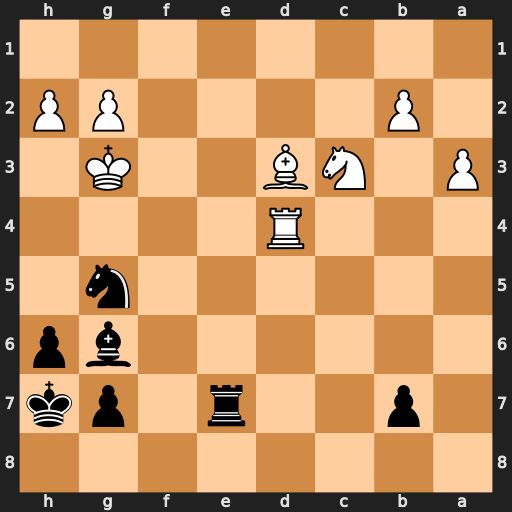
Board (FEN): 8/1p2r1pk/6bp/6n1/3R4/P1NB2K1/1P4PP/8
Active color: b
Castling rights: -
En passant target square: -
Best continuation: Re3+ Kf4 Rxd3 Rxd3 Bxd3